Field crop: tomato
Growth stage: 2
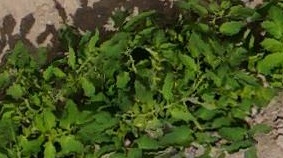
Species: tomato